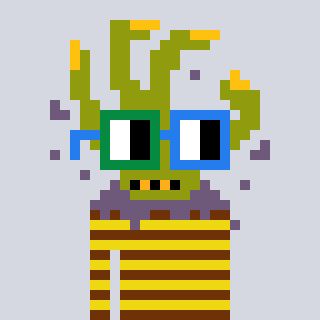
a pixel art character with square green and blue glasses, a zombie-hand-shaped head and a yellow-colored body on a cool background